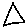
Label: triangle